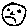
Label: smiley face